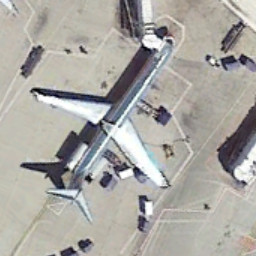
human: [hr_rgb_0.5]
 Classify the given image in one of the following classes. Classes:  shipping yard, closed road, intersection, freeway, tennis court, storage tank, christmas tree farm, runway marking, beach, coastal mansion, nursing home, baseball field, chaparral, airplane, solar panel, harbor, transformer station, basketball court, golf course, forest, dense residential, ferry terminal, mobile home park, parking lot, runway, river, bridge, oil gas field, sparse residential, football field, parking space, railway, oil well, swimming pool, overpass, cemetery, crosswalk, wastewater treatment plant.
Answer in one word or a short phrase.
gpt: airplane